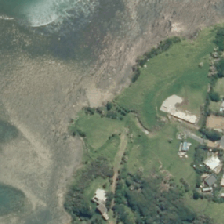
Land cover: high_producing_grassland